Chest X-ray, PA view. Patient: 60 years old, sex M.
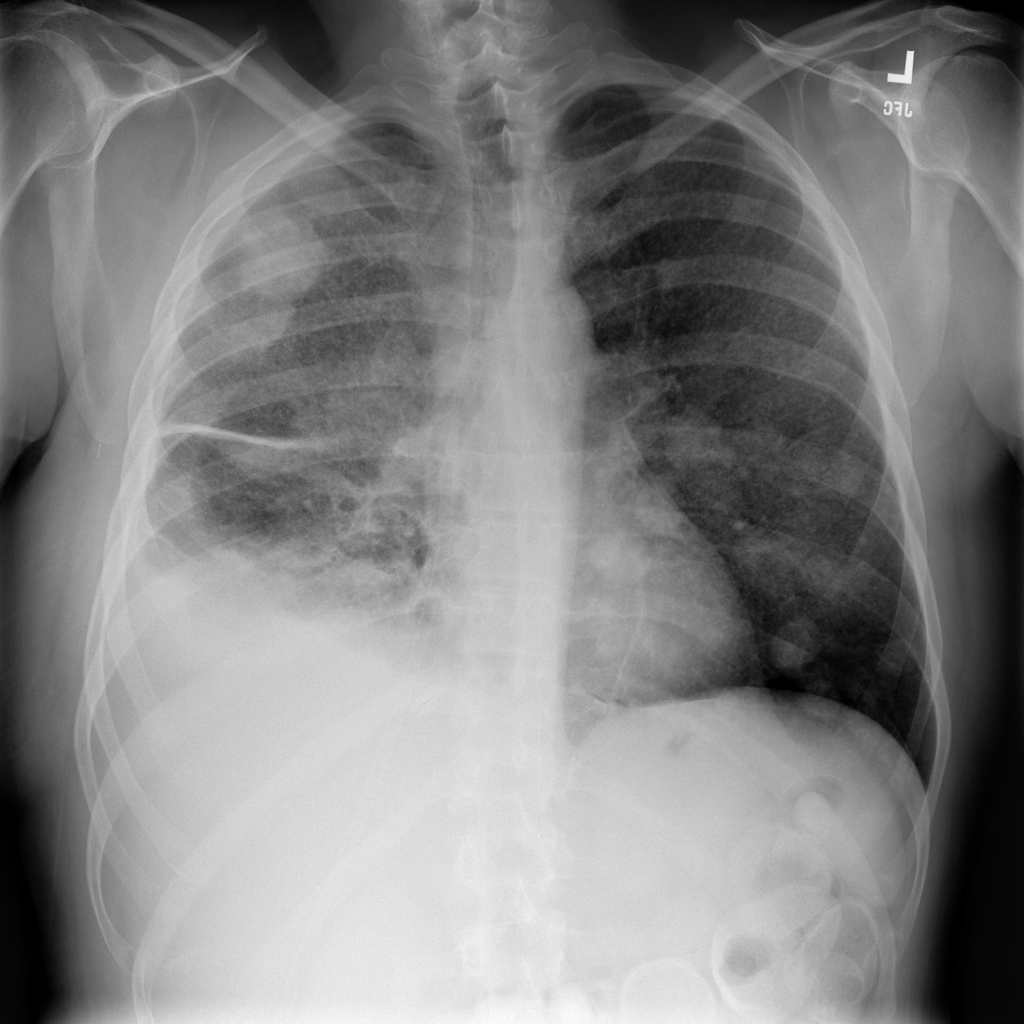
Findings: Effusion, Mass, Nodule